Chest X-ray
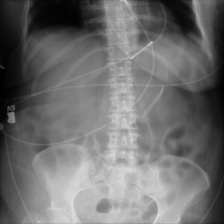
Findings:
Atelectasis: negative
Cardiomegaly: negative
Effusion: negative
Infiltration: negative
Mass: negative
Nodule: negative
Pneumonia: negative
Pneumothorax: negative
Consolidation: negative
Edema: negative
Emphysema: negative
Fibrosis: negative
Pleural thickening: negative
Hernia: negative